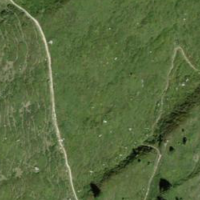
EUNIS habitat code: 31
Species observed at this site:
Aquila chrysaetos